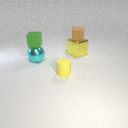
small green rubber cube above large cyan metal sphere